Aerial crown-view tile of a tropical tree (Barro Colorado Island, Panama), acquired 20240611:
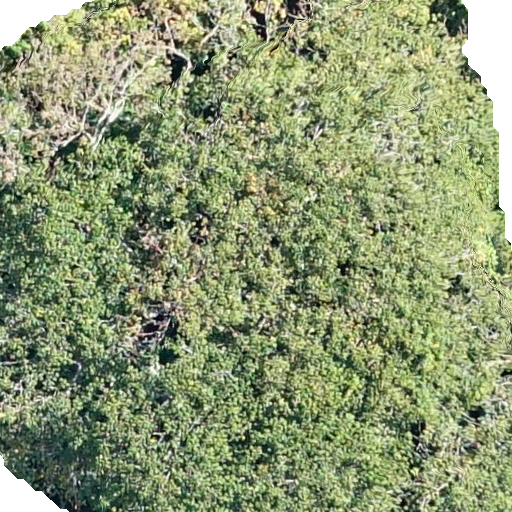
Species: Sterculia apetala
GBIF accepted scientific name: Sterculia apetala
Crown area: 505.838 m²